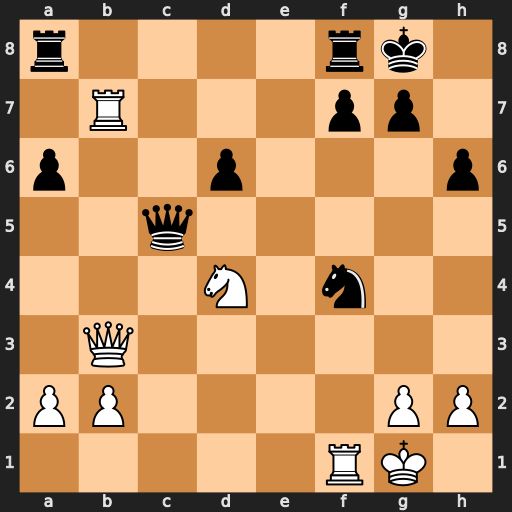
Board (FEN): r4rk1/1R3pp1/p2p3p/2q5/3N1n2/1Q6/PP4PP/5RK1
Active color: w
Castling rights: -
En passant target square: -
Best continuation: Rxf4 Qc1+ Rf1